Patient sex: M
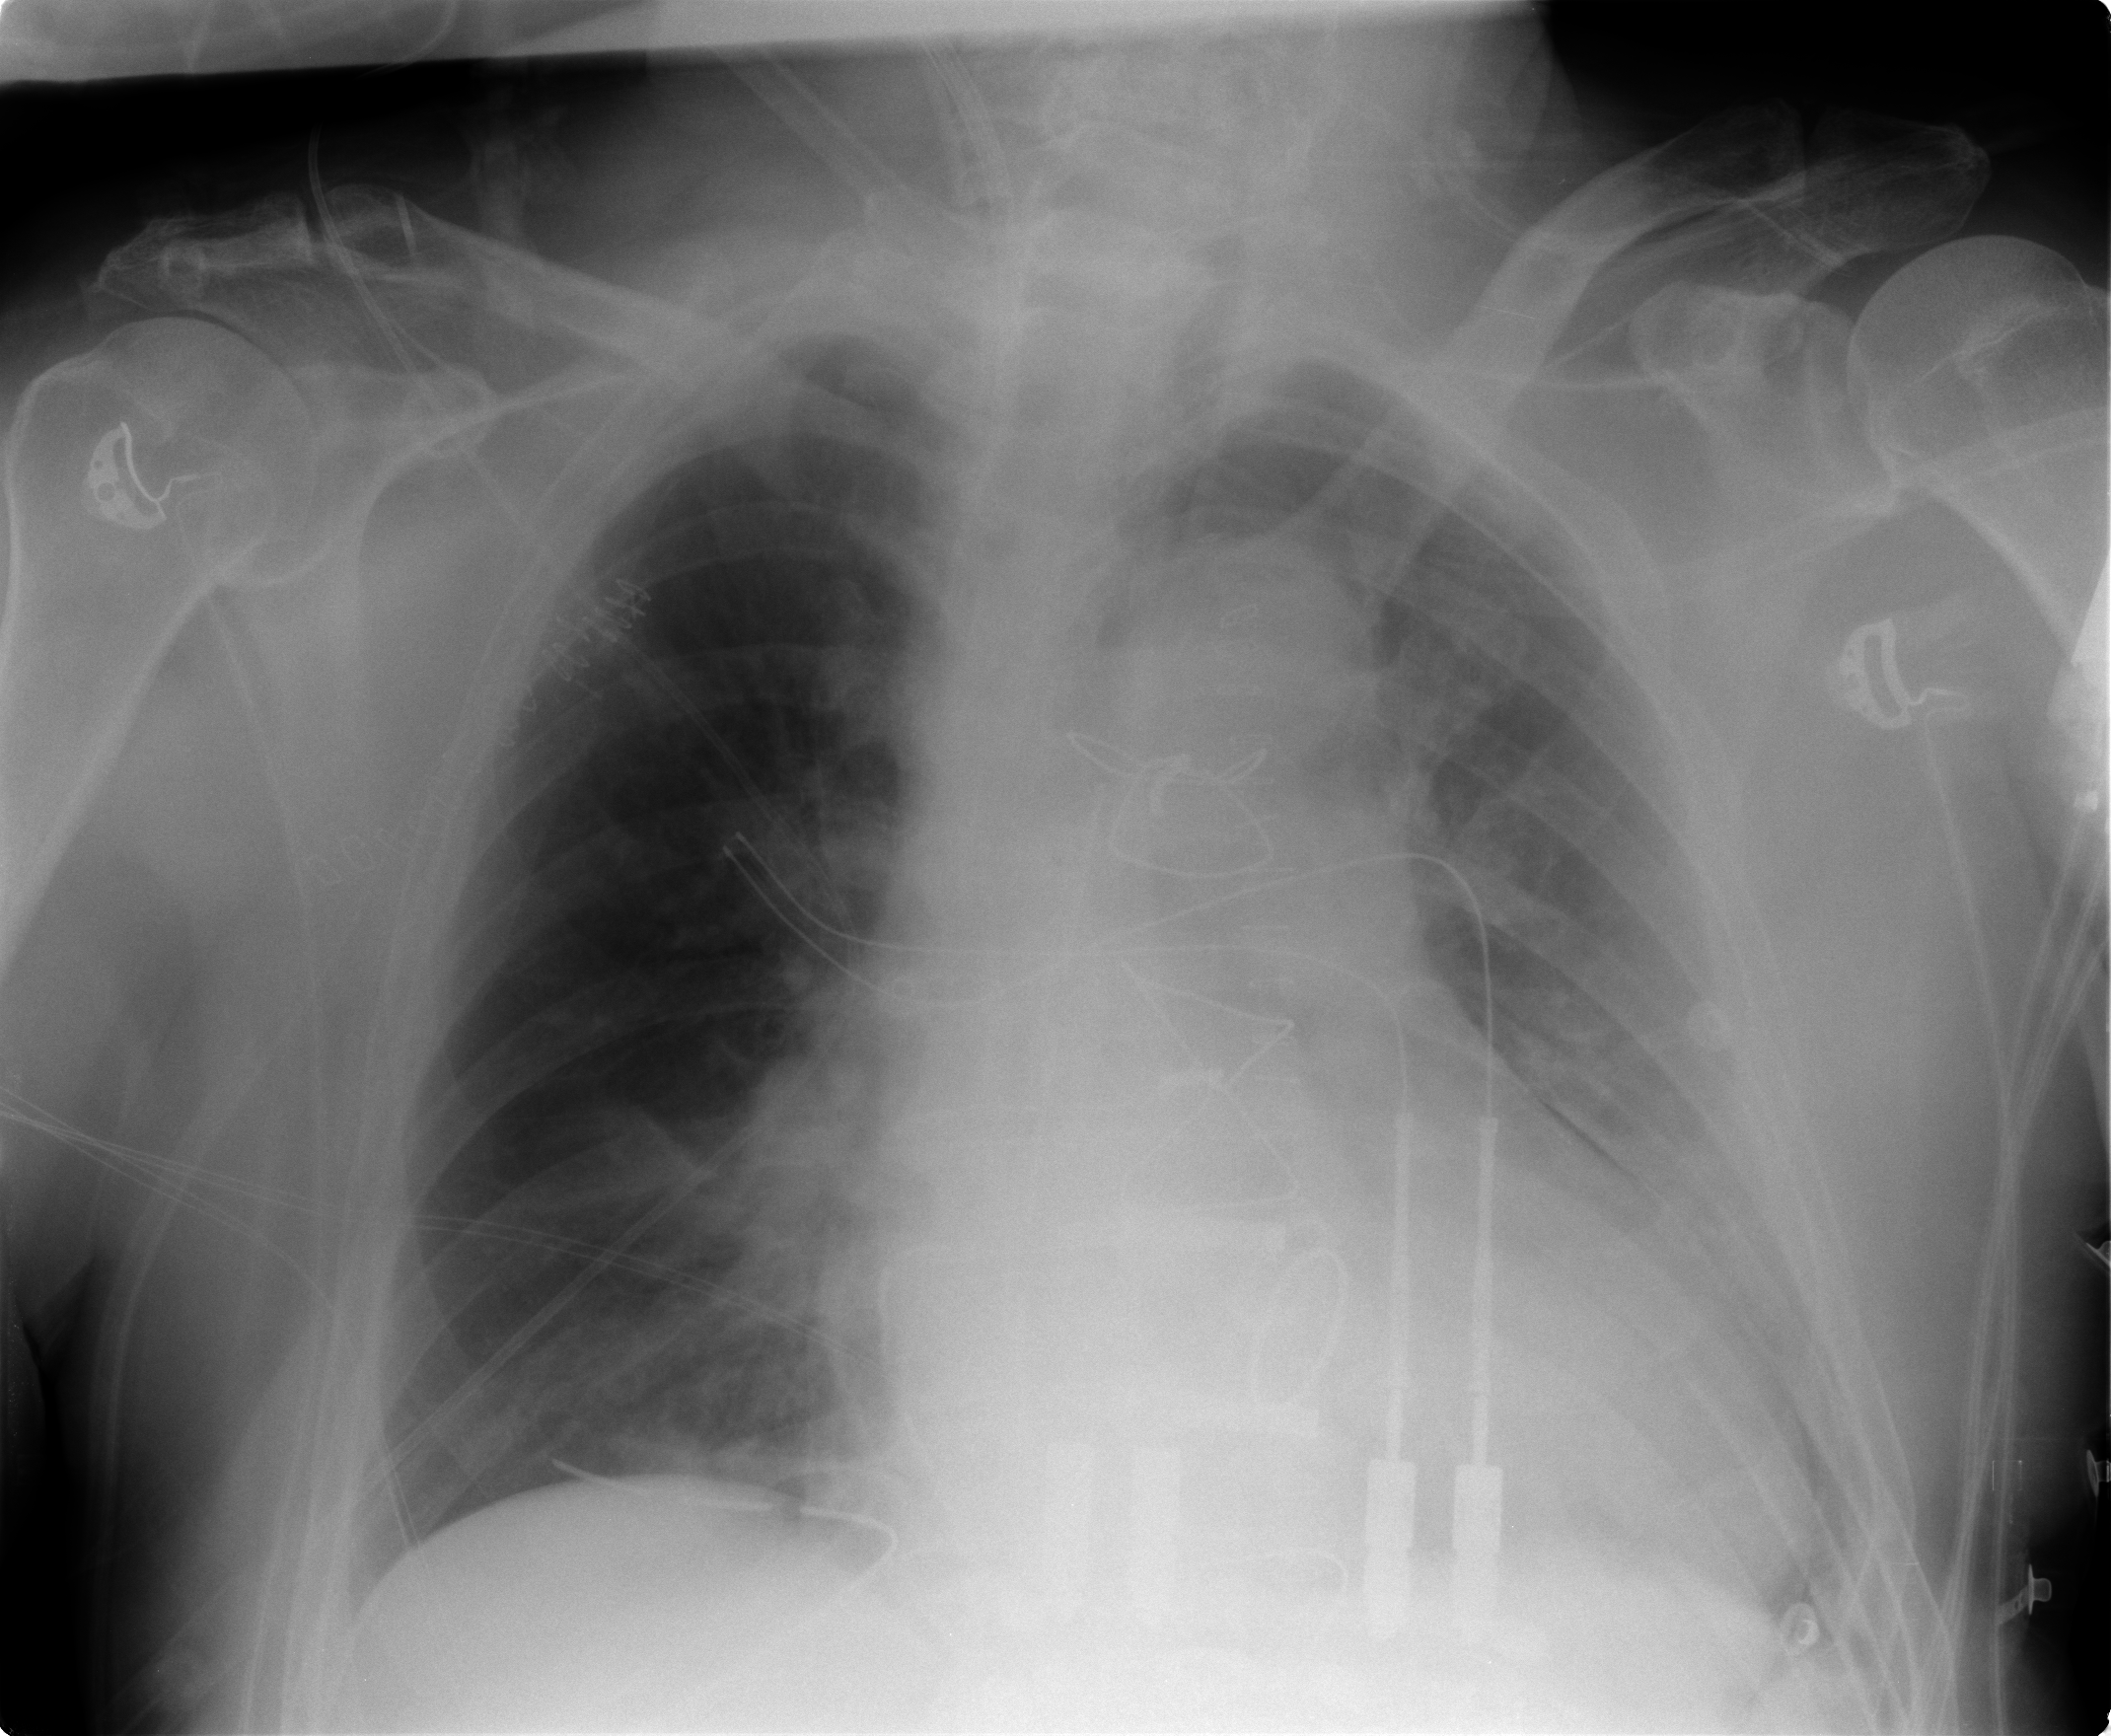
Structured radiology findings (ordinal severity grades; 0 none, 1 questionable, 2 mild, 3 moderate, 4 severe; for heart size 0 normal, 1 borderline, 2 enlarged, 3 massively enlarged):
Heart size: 3
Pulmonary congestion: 0
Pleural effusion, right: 0
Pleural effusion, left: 2
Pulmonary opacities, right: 0
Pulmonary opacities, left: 0
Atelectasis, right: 0
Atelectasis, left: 2